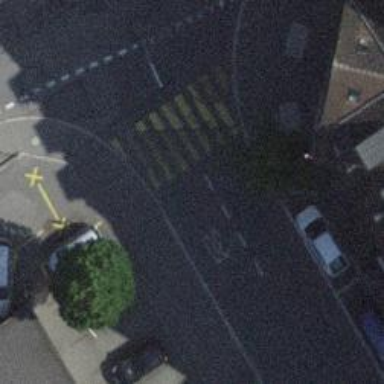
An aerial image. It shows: Kerb serving as barrier.